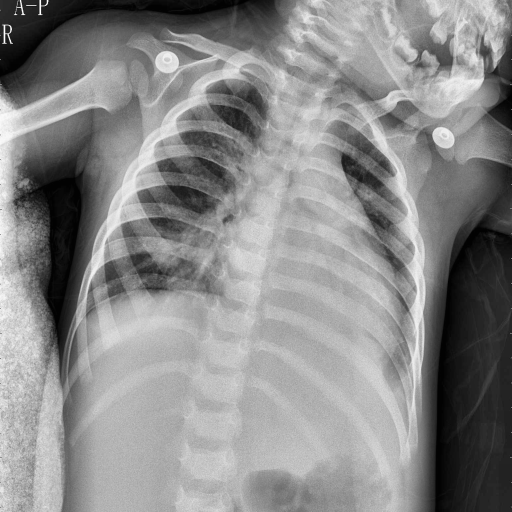
Finding: PNEUMONIA